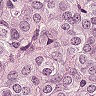
Metastatic tissue present: yes